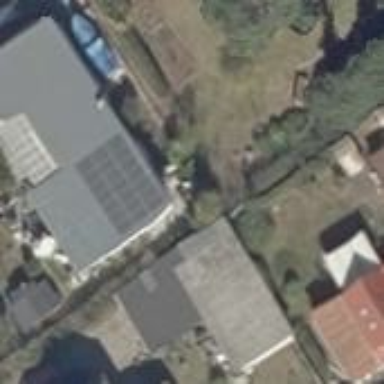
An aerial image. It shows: Detached building with skillion roof shape.